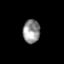
Tissue: skin
Cell type: Fibroblasts
Senescence score: 0.7286
Nuclear area (px): 391
Mean DAPI intensity: 146.593